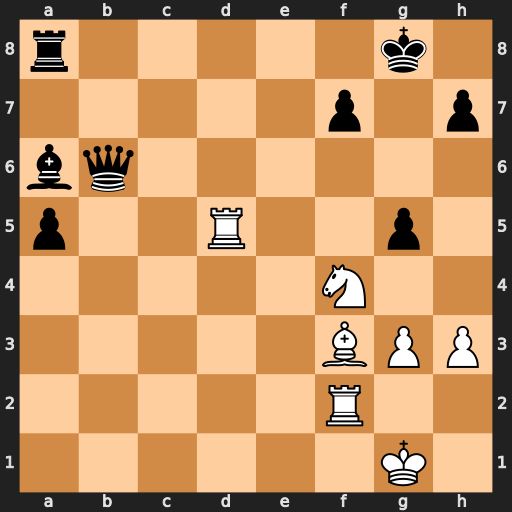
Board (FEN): r5k1/5p1p/bq6/p2R2p1/5N2/5BPP/5R2/6K1
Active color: w
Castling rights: -
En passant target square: -
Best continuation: Rxg5+ Kh8 Bxa8 Qd8 Rf5 Qxa8 Rxf7